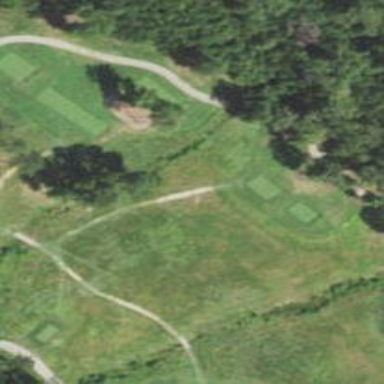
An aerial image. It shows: Rough area on grassy golf course.